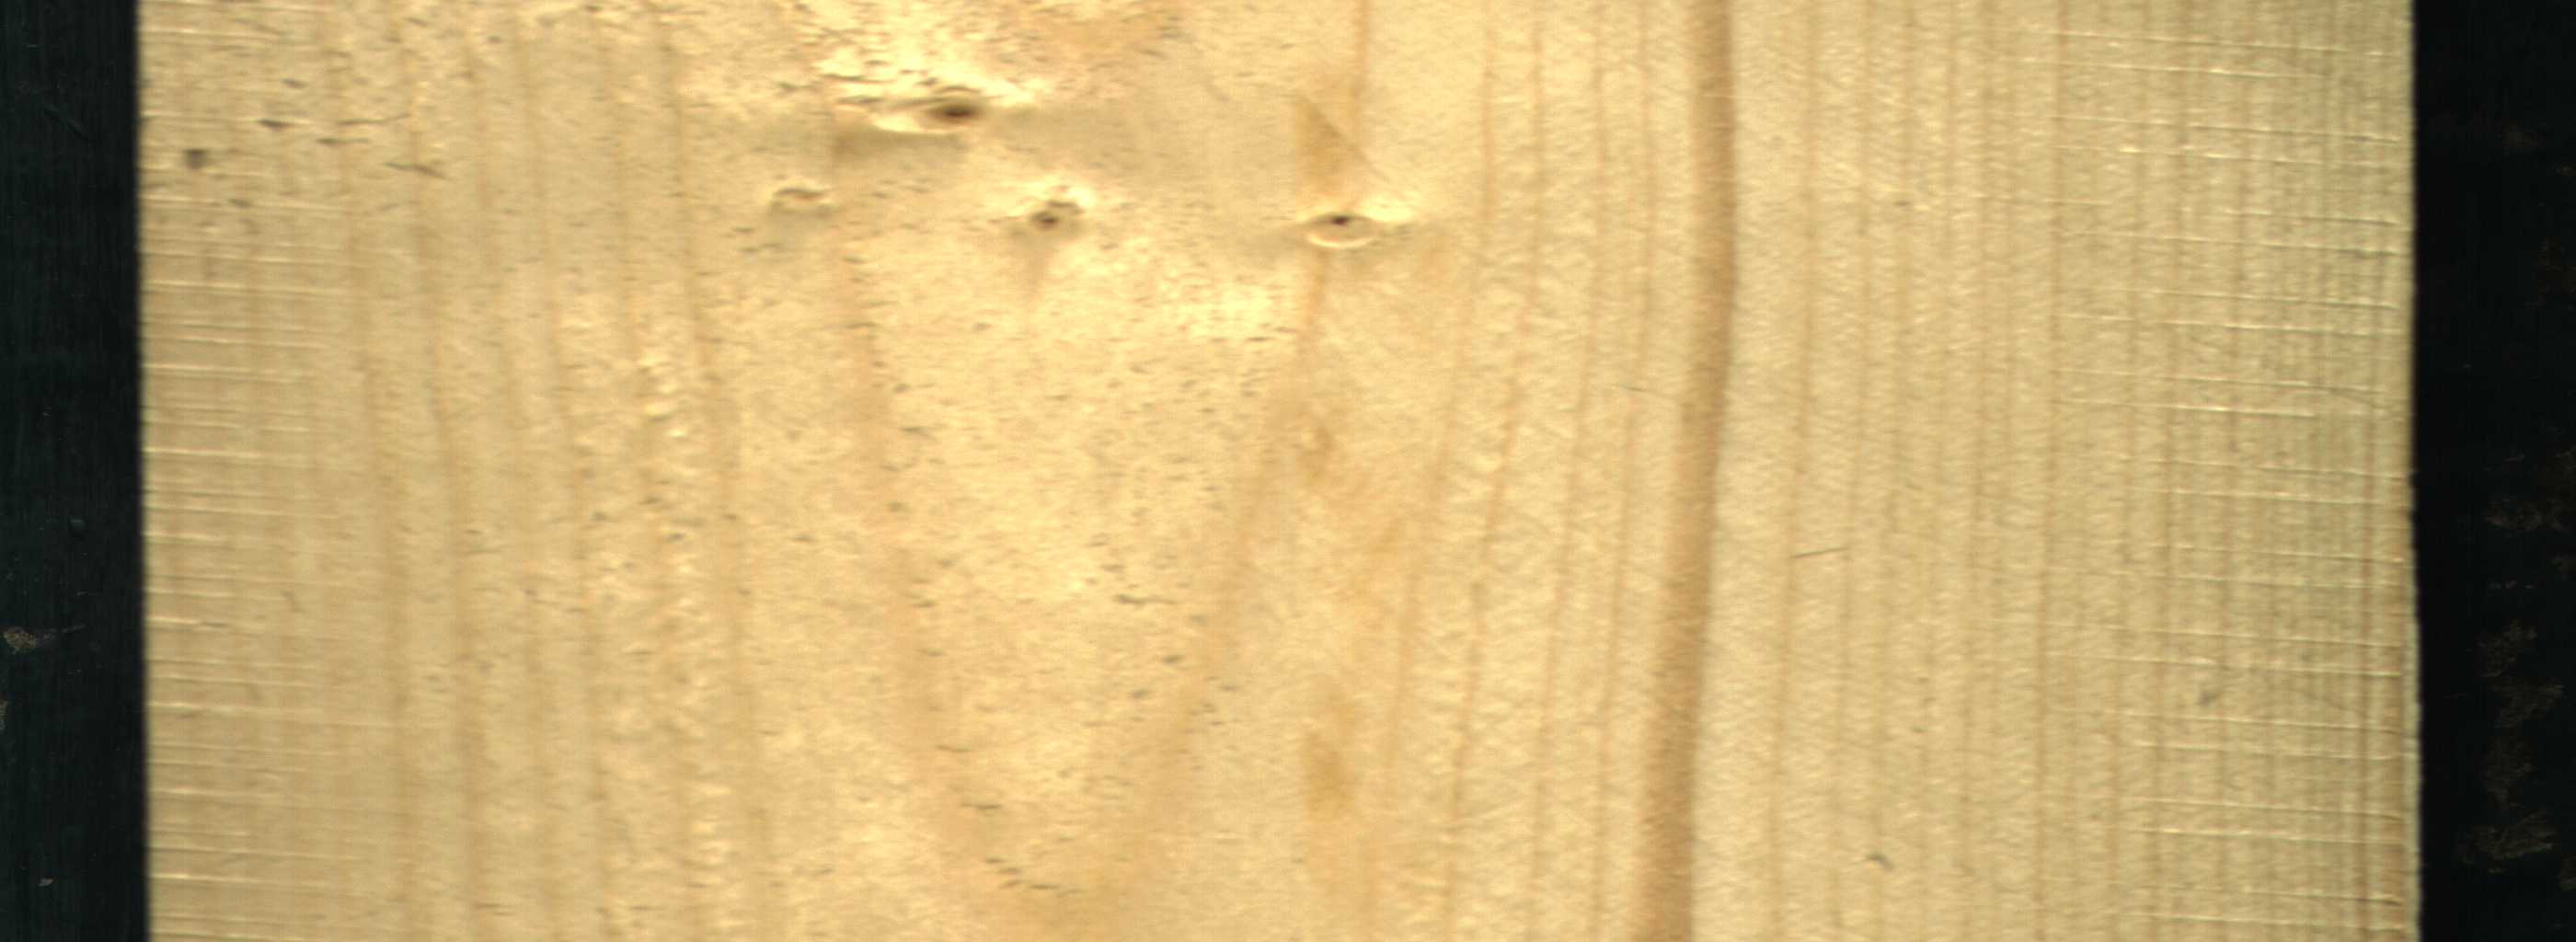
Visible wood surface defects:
Live_Knot